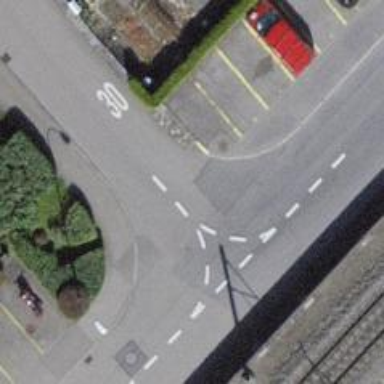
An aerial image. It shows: Kerb barrier.